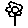
Label: flower